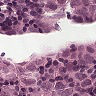
Metastatic tissue present: yes